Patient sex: F
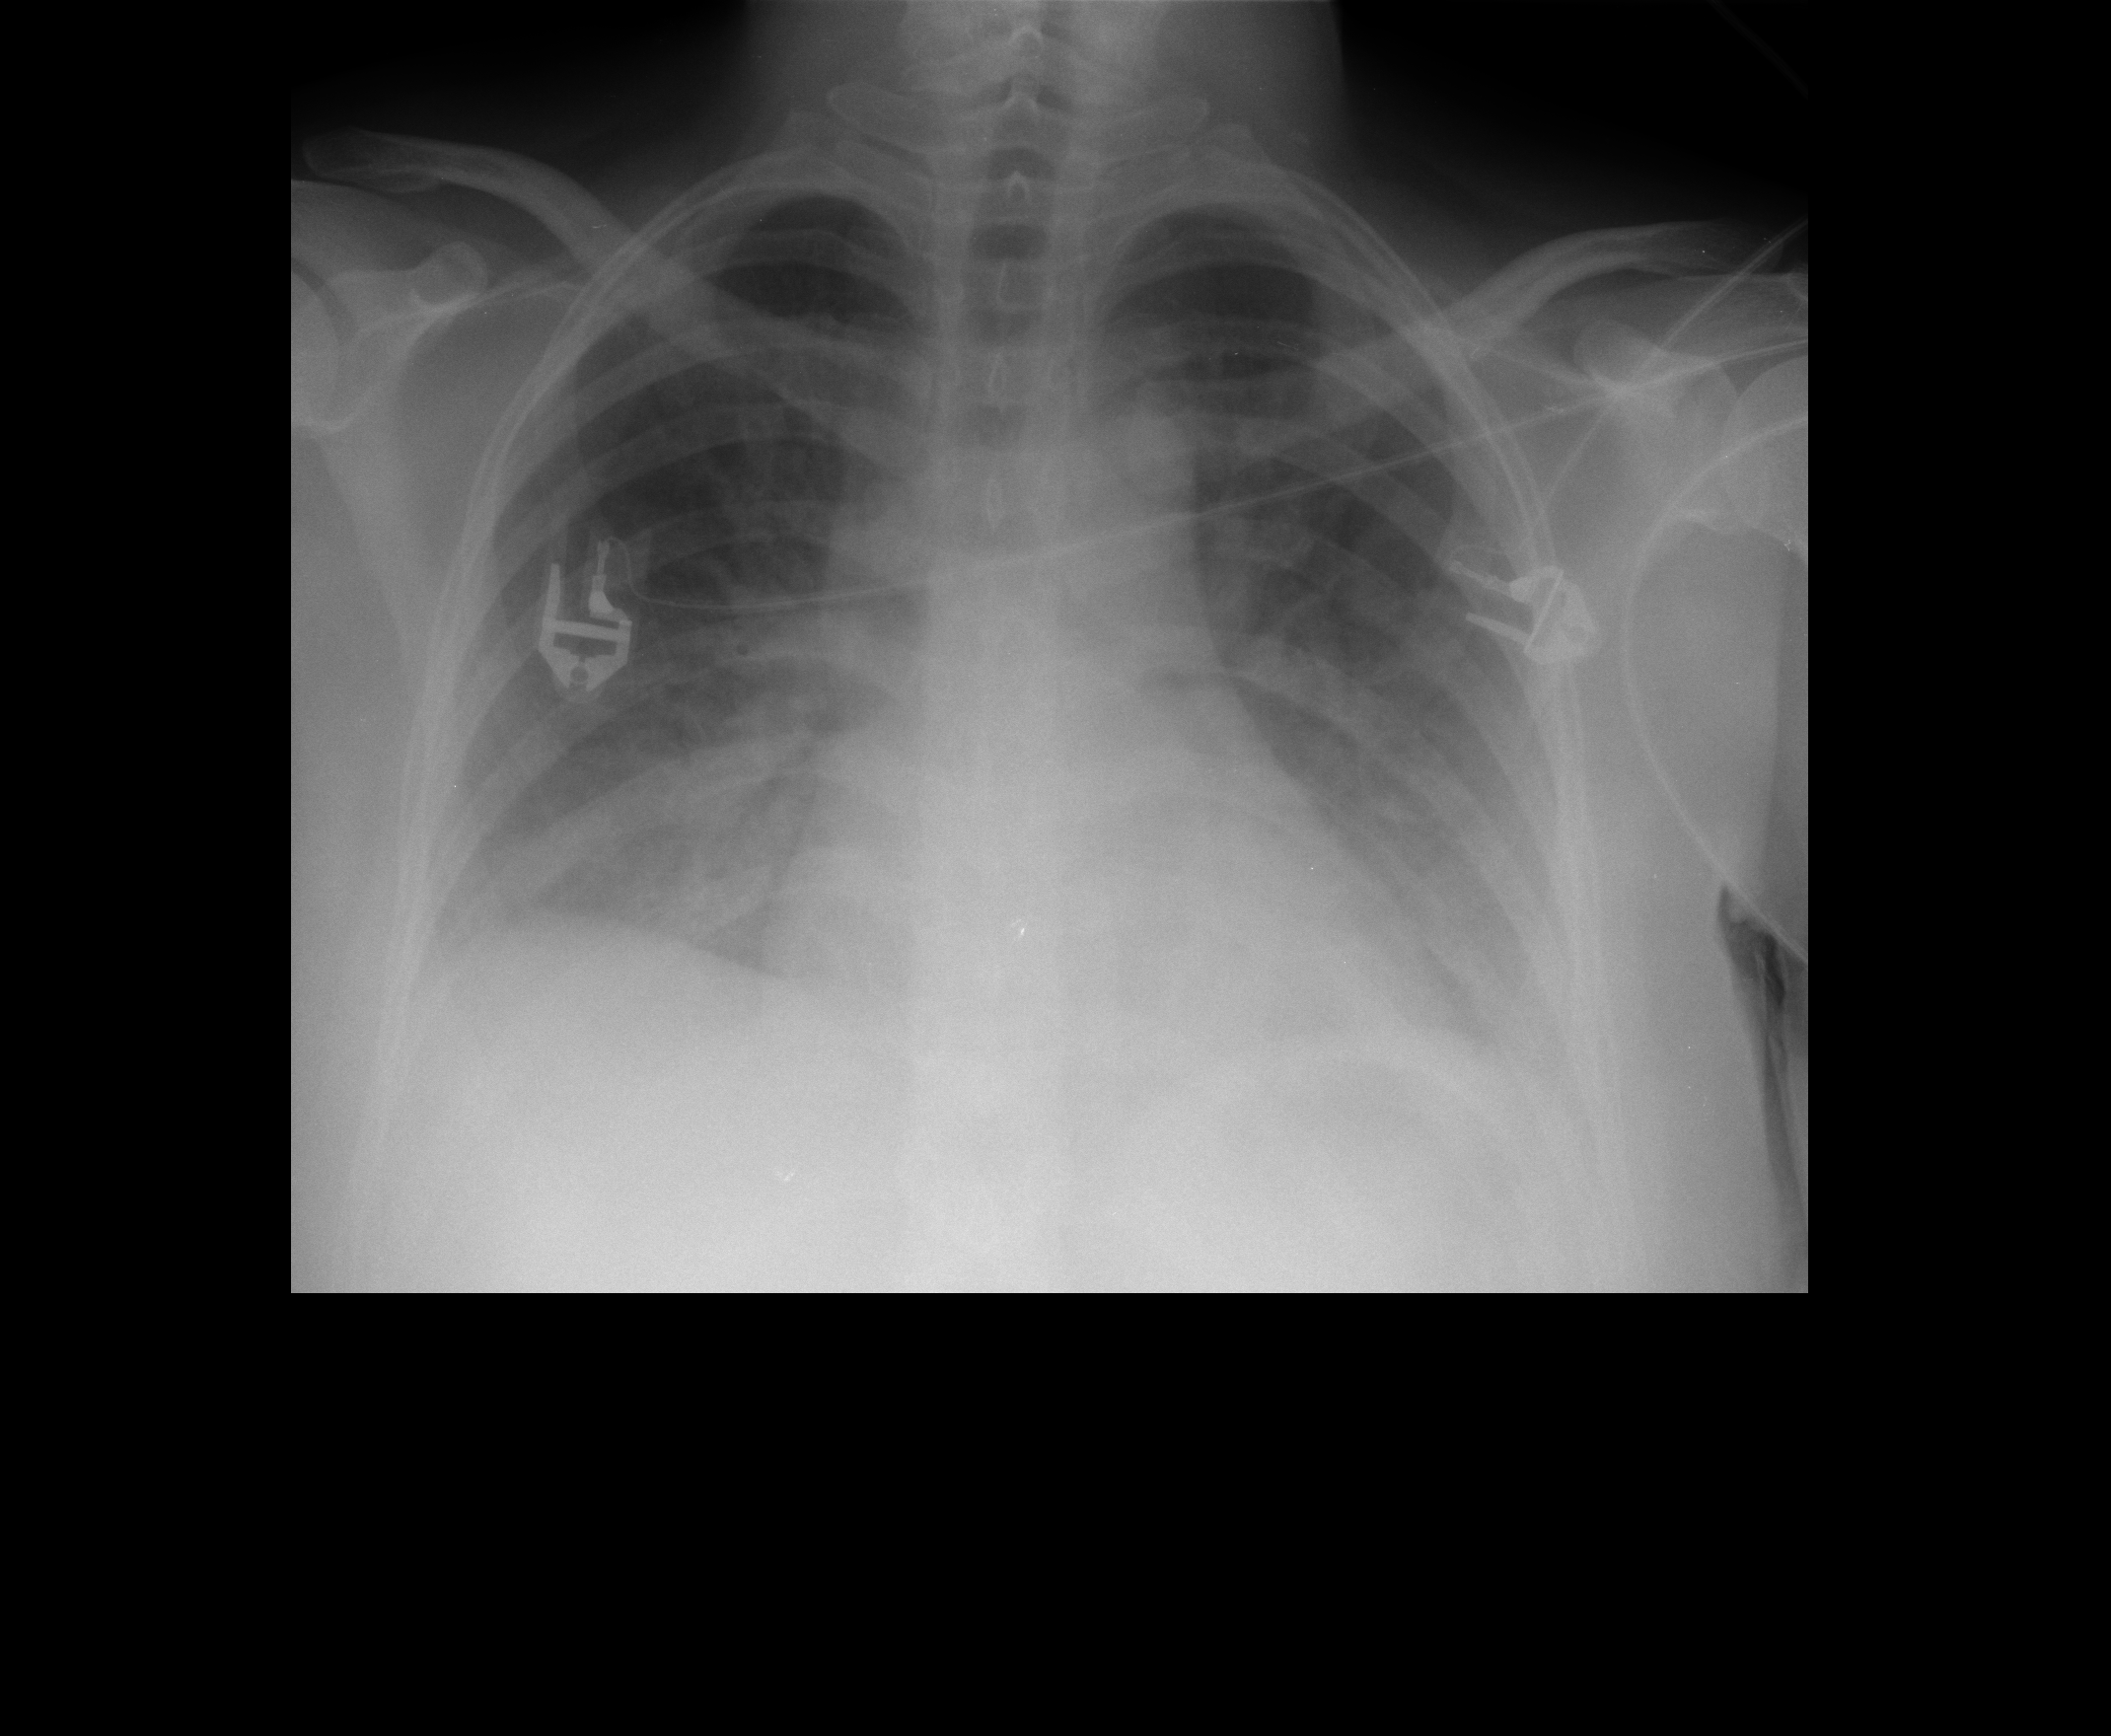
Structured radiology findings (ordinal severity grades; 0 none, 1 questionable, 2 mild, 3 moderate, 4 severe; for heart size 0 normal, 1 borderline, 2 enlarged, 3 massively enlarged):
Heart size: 0
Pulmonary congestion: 3
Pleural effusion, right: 2
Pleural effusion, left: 2
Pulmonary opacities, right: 2
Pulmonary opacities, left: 2
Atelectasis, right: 3
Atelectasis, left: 3